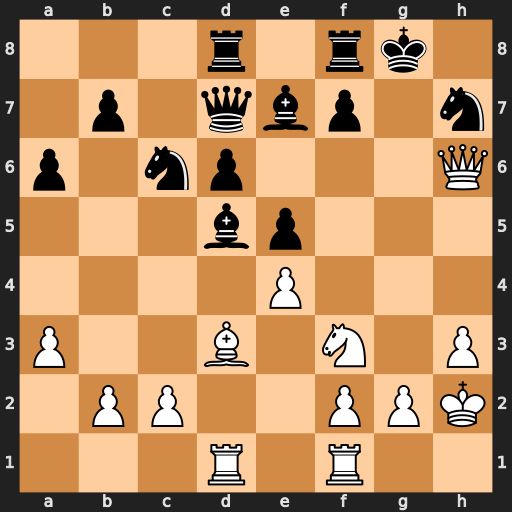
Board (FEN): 3r1rk1/1p1qbp1n/p1np3Q/3bp3/4P3/P2B1N1P/1PP2PPK/3R1R2
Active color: w
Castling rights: -
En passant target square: -
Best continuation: exd5 e4 Bxe4